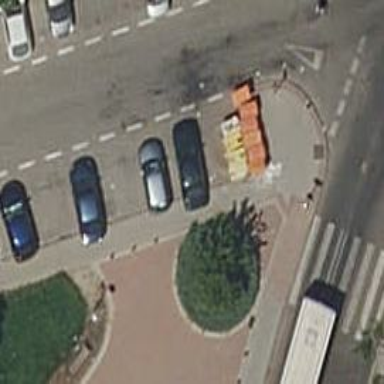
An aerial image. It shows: Bollard.